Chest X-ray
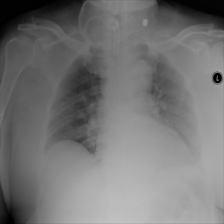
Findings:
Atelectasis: negative
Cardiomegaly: negative
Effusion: negative
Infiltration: negative
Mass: negative
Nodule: negative
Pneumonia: negative
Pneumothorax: negative
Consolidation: negative
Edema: negative
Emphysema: negative
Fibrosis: negative
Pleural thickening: negative
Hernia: negative